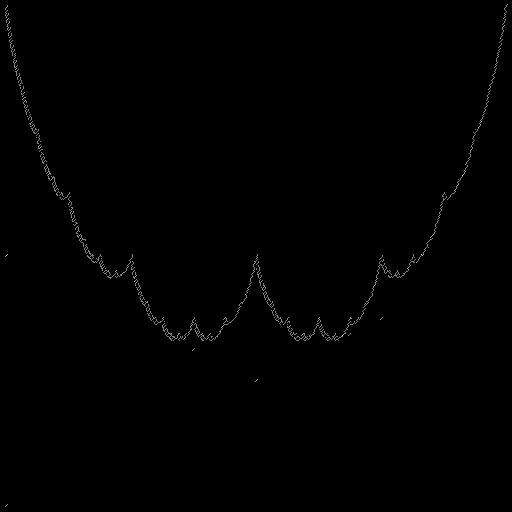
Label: a4